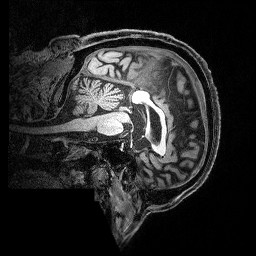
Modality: T1w
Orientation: sagittal
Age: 68
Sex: male
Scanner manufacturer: siemens
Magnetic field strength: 3 T
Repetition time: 2.5 s
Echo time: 0.00369 s